Question: I have an image that looks like this:

I am trying to make it render on the UITabBar and here is what I did. I went in XCode to File --> Add Files to Project, then I chose the files I wanted and they got added.
Then when I clicked on the files, on the right side of the screen, under "target membership" the checkbox was checked.
But when I added the file name to the UITabBar item, the emulator showed a blank rectangle instead of just empty space...so it recognized the image...but it didn't render that image.
Would someone happen to know what I did wrong? Are the dimensions of the image supposed to be rectangle or square? I have 48x48 square png file.
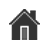
Answer: Can you check your image info?
These are the guidelines for UITabBar image:
- - - -
<URL>